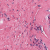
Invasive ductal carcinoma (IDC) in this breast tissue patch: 0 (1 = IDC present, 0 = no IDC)